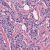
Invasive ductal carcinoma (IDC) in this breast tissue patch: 1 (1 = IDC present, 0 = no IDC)